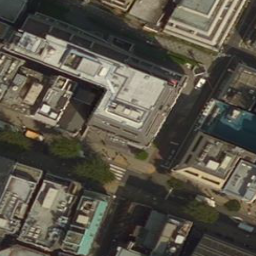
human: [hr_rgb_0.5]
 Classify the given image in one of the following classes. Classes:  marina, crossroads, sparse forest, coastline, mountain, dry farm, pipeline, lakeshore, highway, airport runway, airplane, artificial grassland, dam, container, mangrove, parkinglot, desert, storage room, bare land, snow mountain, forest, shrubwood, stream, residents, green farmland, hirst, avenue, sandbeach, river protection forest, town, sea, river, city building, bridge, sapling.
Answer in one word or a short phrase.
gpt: city building